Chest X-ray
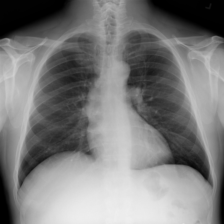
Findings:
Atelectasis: negative
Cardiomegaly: negative
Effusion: negative
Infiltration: negative
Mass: negative
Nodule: negative
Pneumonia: negative
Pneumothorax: negative
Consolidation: negative
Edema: negative
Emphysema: negative
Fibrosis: negative
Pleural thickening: negative
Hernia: negative